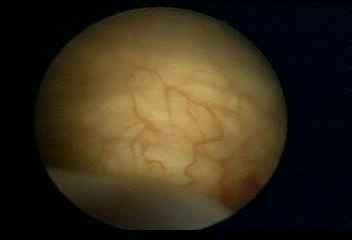
Modality: WLC
Class: Normal mucosa
Bladder cancer association: No